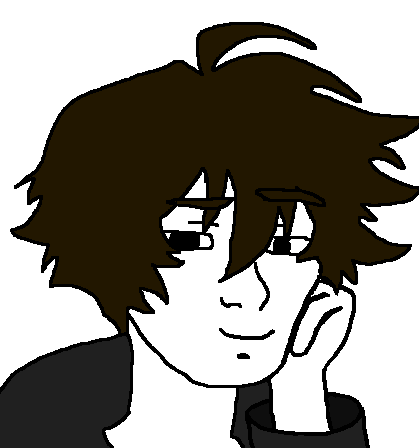
Label: 5_Twinkjak